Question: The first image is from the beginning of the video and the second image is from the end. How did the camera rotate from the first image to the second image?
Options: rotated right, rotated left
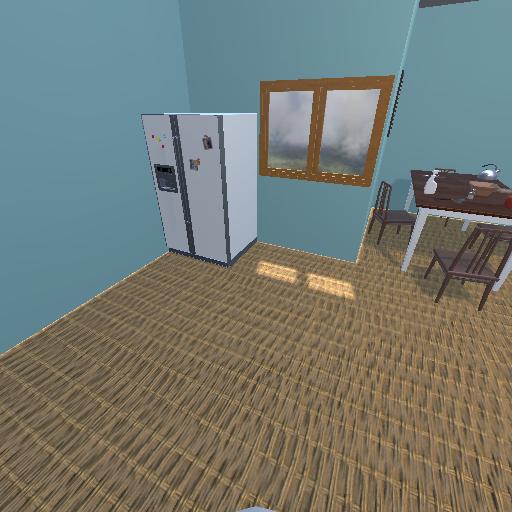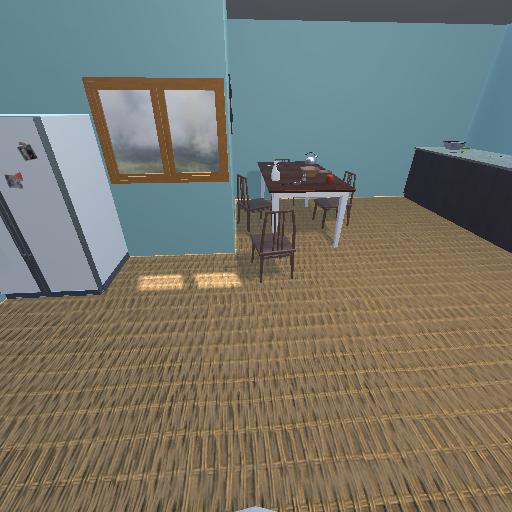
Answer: rotated right